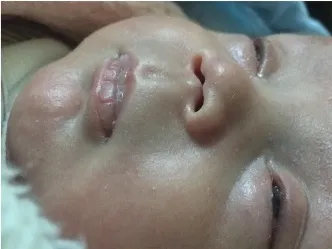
Lateral. Views showing total absence of the nasal columella from the nasal tip down to the root of the philtrum, involving the medial crura of the ala cartilage.
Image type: medical_photograph (other_medical_photograph)